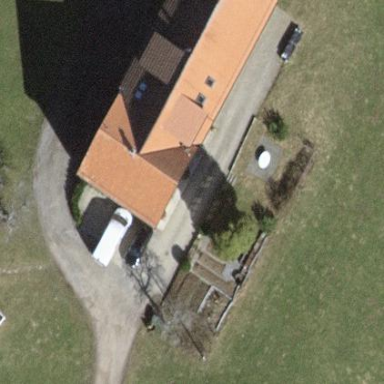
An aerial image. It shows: Simple and straightforward house.